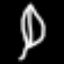
Label: leaf